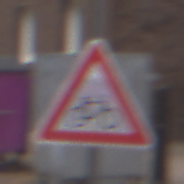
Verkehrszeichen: RadverkehrLinks
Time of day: MorningAfternoon
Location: Outdoor (Urban)
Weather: Overcast
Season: NotSpecified
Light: Natural